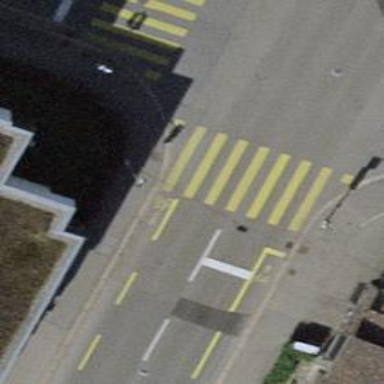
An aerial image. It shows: Zebra crossing with traffic signals. The crossing is marked by traffic lights.